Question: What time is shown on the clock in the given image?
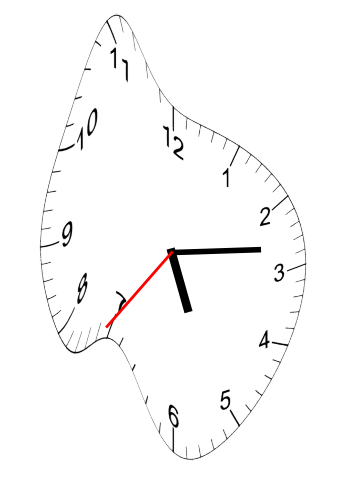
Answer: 05:13:36